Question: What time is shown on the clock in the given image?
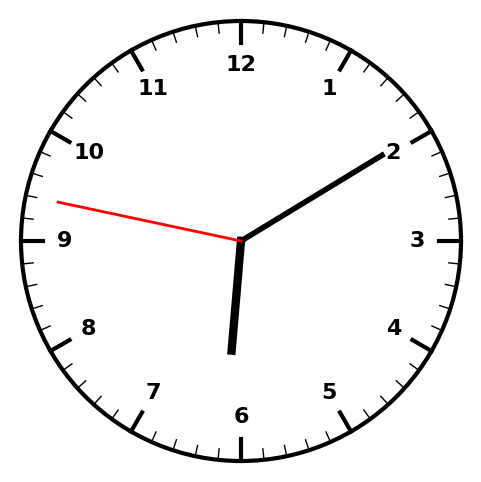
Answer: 06:09:47